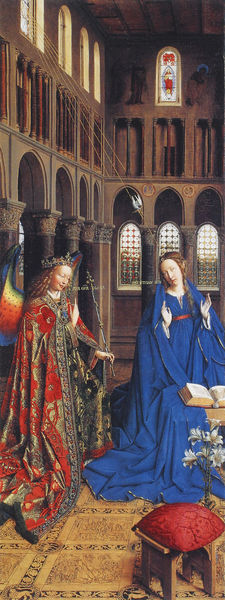
Titel: Verkündigung
Künstler: Jan van Eyck
Institution: Washington, National Gallery of Art, Mellon Collection
Schlagwörter: blau, flügel, gemälde, schatten, umhang, weiß, frauen, ausschnitt, blume, braun, fenster, glas, licht, raum, stuhl, säule, säulen, zimmer, dach, rot, malerei, teppich, bibel, samt, kirche, sonne, gewand, decke, krone, engel, bogen, fassade, fußboden, stab, farbe, bank, hocker, saal, schemel, kissen, polster, podest, bögen, sonnenstrahl, buch, burg, strahlen, fliesen, strahl, lilie, brokat, kapitell, sonnenstrahlen, hochkant, balu, königin, maria, verkündigung, basilika, regenbogen, reinheit, empfängnis, hockder